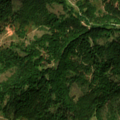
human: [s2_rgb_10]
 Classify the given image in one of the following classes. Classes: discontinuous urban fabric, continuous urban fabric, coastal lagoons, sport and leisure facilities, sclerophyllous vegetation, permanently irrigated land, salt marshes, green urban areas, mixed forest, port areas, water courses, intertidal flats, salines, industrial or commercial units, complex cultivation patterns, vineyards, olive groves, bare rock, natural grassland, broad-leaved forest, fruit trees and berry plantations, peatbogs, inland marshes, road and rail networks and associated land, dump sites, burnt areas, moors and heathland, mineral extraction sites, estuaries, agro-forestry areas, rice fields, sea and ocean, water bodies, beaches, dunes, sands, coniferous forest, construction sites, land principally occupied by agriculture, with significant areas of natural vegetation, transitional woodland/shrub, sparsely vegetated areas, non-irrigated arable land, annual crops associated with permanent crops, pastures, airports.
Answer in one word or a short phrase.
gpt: broad-leaved forest, natural grassland, transitional woodland/shrub